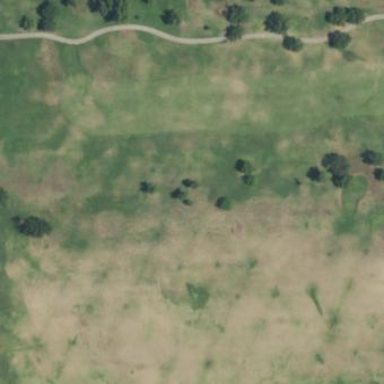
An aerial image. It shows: Grassy area designated for driving range golf.